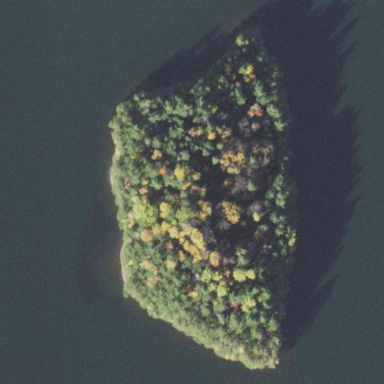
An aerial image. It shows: Islet surrounded by woodland.